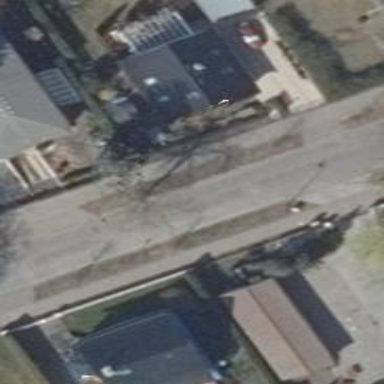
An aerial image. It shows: Avenue lined with deciduous broadleaved trees.